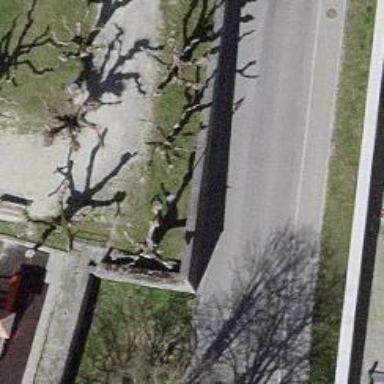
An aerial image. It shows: Tree in park.